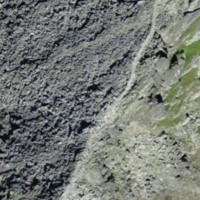
EUNIS habitat code: 48
Species observed at this site:
Saxifraga bryoides
Empetrum nigrum
Phoenicurus ochruros
Pyrrhocorax graculus